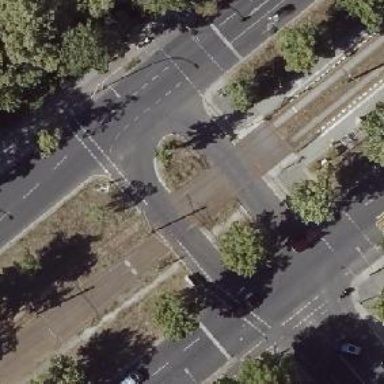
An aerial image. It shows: Tram crossing on the railway.